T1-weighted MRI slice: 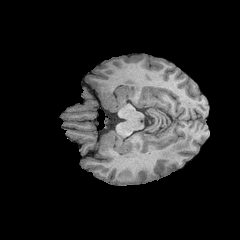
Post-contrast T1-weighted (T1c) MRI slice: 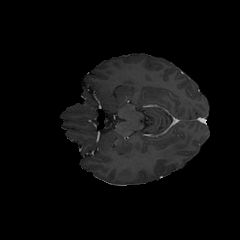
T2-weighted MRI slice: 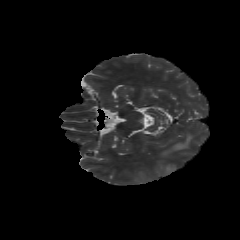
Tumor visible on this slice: yes